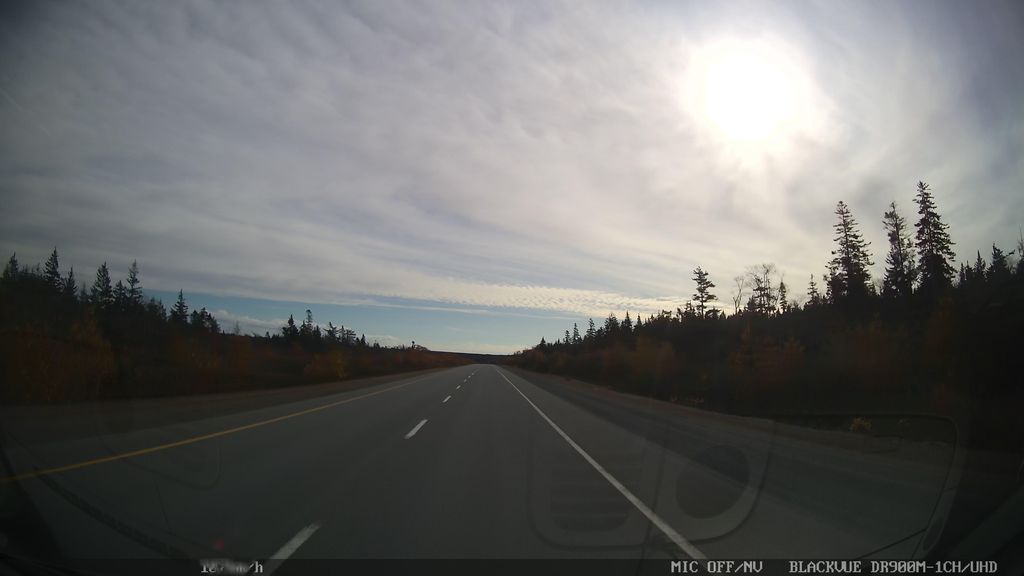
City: halifax